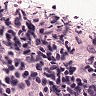
Metastatic tissue present: no